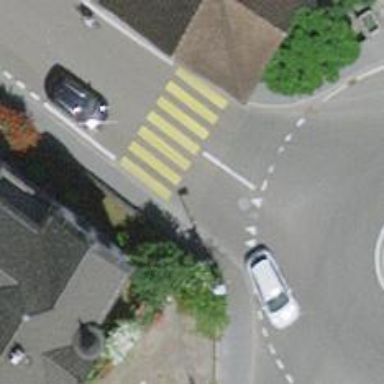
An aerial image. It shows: Marked crossing with zebra stripes on the road.